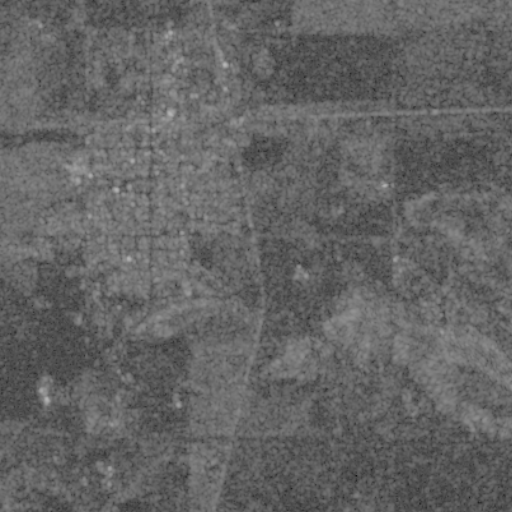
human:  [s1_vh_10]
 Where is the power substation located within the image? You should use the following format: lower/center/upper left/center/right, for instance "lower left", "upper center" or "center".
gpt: The power substation is located in the upper left of the image.
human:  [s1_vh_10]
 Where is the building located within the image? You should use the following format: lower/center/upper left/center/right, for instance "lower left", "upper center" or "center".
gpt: The building is located in the center of the image.
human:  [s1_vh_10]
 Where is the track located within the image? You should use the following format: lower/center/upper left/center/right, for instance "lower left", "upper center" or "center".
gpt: There is no track in the image.

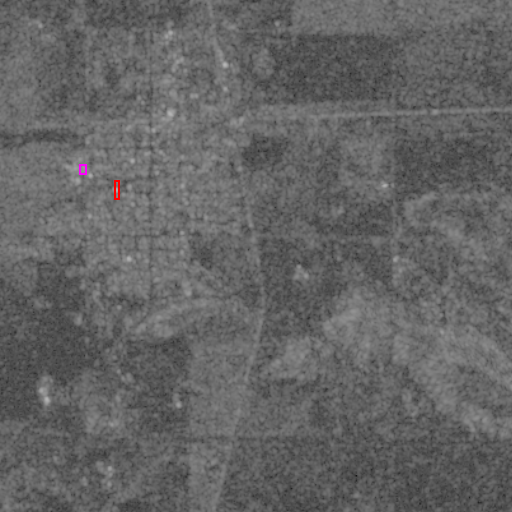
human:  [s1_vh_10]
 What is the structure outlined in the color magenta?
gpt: The structure outlined in magenta is a power substation.
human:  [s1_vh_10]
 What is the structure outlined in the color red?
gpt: The structure outlined in red is a building.
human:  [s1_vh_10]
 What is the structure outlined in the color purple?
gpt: There is no purple outline.